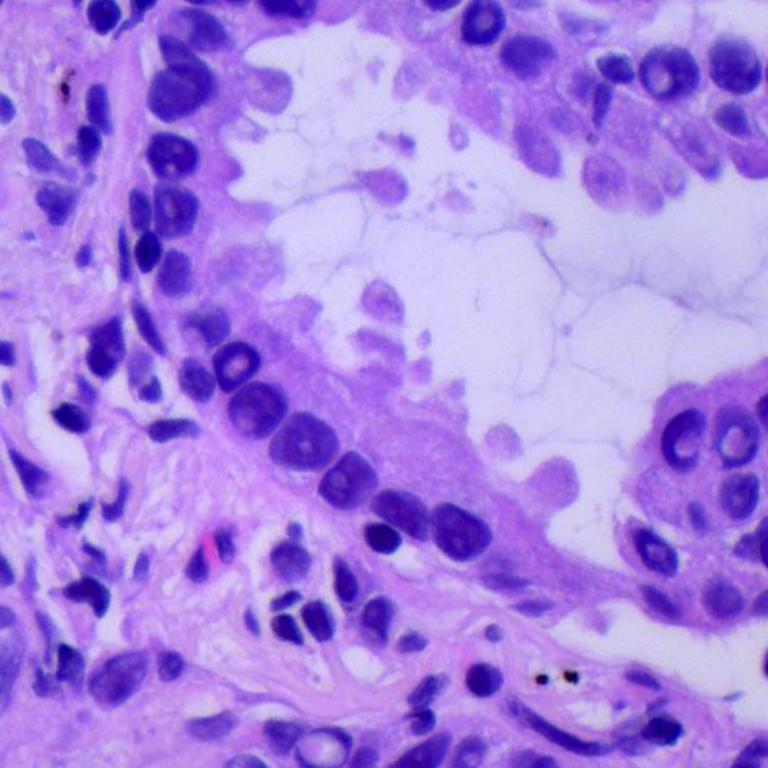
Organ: lung
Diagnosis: adenocarcinomas